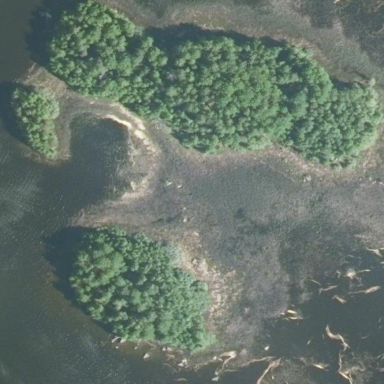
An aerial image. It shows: Image showing island.